Question: I'm new in android development and I'm trying to add a 'ToggleButton' to my first android project. and have a problem to make it work like I would like.
This is my 'ToggleButton' :
'''
<ToggleButton
android:id="@+id/toggle1"
android:layout_width="wrap_content"
android:layout_height="wrap_content"
android:enabled="true"
android:textOff="Off"
android:textOn="On" />
'''
And this is my Activity class :
'''
@Override
protected void onCreate(Bundle savedInstanceState) {
super.onCreate(savedInstanceState);
setContentView(R.layout.activity_toggle);
addListenerOnButton();
}
public void addListenerOnButton() {
togglelocation = (ToggleButton) findViewById(R.id.toggle1);
togglelocation.setOnClickListener(new View.OnClickListener() {
@Override
public void onClick(View v) {
}
});
}
'''
The problem is when I click on the toggle button nothing happens on the screen whereas I'm expecting that the toggle button toggle between on/off.

When I debugged, the value of 'isChekced()' changes between True/False.
But on the screen level nothing changed. I don't know what I'm missing.
EDIT:
I think it's related to my device tablet huawei. I just test it in a virtual device and it work like a charm !!!!
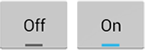
Answer: You don't need any code to make it on/off. just add toggleButton to XML like this and it does what you need.:
'''
<ToggleButton
android:id="@+id/toggleButton1"
android:layout_width="wrap_content"
android:layout_height="wrap_content"
android:layout_below="@+id/CreateFileButton"
android:layout_centerHorizontal="true"
android:text="ToggleButton" />
'''
to add some functionality use the below code in your Activity java file.
'''
tb = (ToggleButton) findViewById(R.id.toggleButton1);
tb.setOnCheckedChangeListener(new OnCheckedChangeListener() {
@Override
public void onCheckedChanged(CompoundButton buttonView, boolean isChecked) {
if(isChecked)
{
Toast.makeText(MainActivity.this, "on State", Toast.LENGTH_SHORT).show();
}
else
{
Toast.makeText(MainActivity.this, "off State", Toast.LENGTH_SHORT).show();
}
}
});
'''